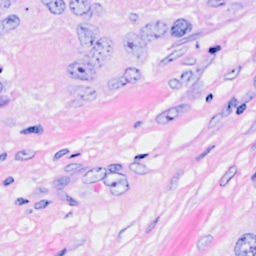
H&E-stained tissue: Breast